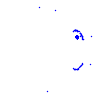
Particle: proton